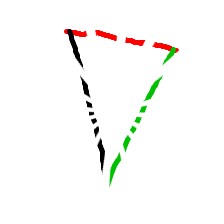
Shape: triangle